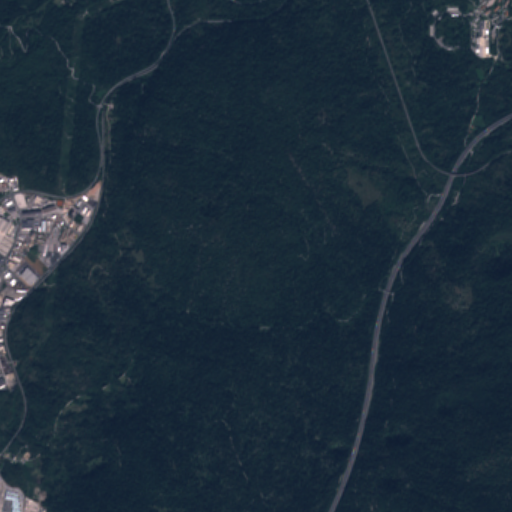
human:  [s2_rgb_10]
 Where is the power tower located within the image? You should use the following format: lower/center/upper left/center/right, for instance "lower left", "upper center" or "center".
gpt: The power tower is located in the left of the image.
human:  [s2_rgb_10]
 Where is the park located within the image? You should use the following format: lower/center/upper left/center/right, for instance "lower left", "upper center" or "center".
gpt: There is no park in the image.